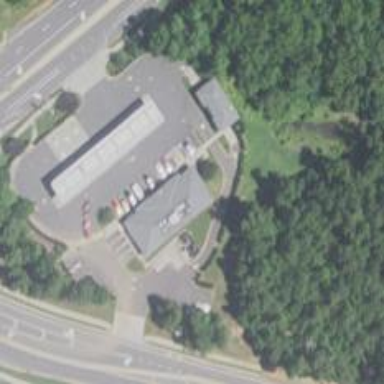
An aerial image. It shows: Convenience shop.